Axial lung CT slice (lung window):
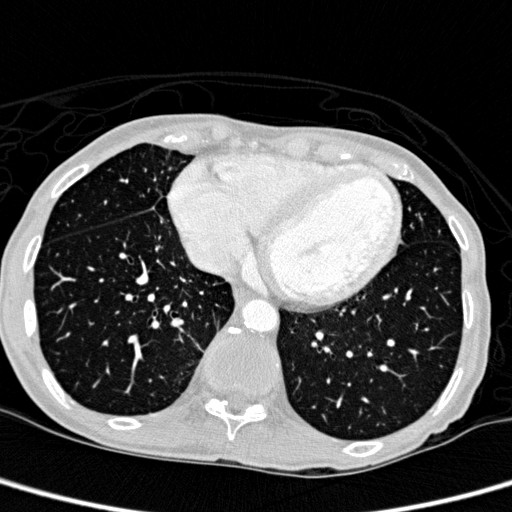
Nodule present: no